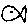
Label: fish